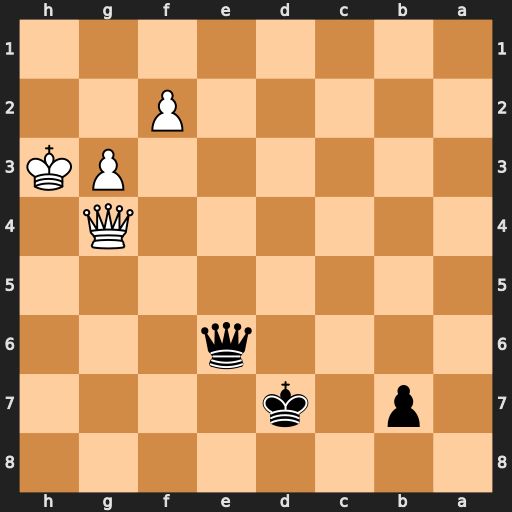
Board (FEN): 8/1p1k4/4q3/8/6Q1/6PK/5P2/8
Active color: b
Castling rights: -
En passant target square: -
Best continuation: b5 f4 Qxg4+ Kxg4 b4 Kf3 b3